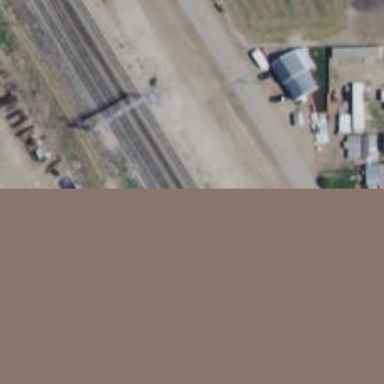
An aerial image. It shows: Railway yard used for servicing trains.